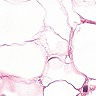
Metastatic tissue present: no